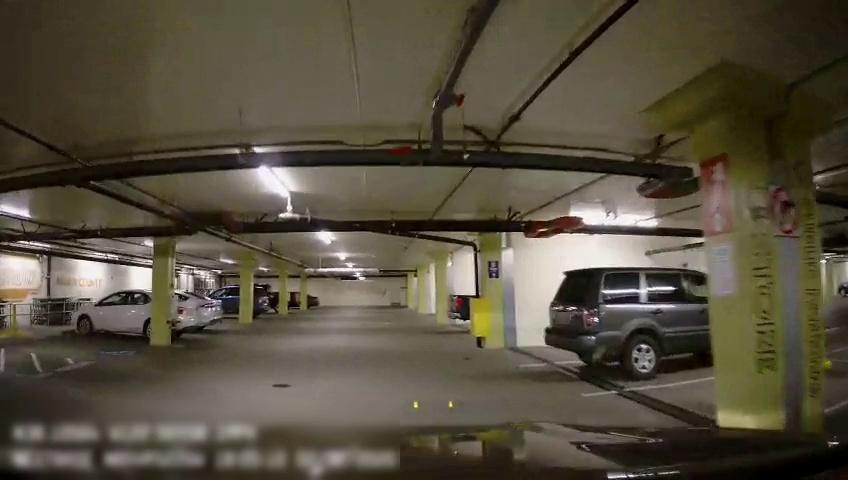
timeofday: Dusk/Dawn/Twilight
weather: Other
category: Drivable Space
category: Vehicles | Car
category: Vehicles | Truck
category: Vehicles | SUV
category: Vehicles | Truck
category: Vehicles | Car
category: Vehicles | Car
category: Vehicles | SUV
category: Vehicles | SUV